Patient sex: M
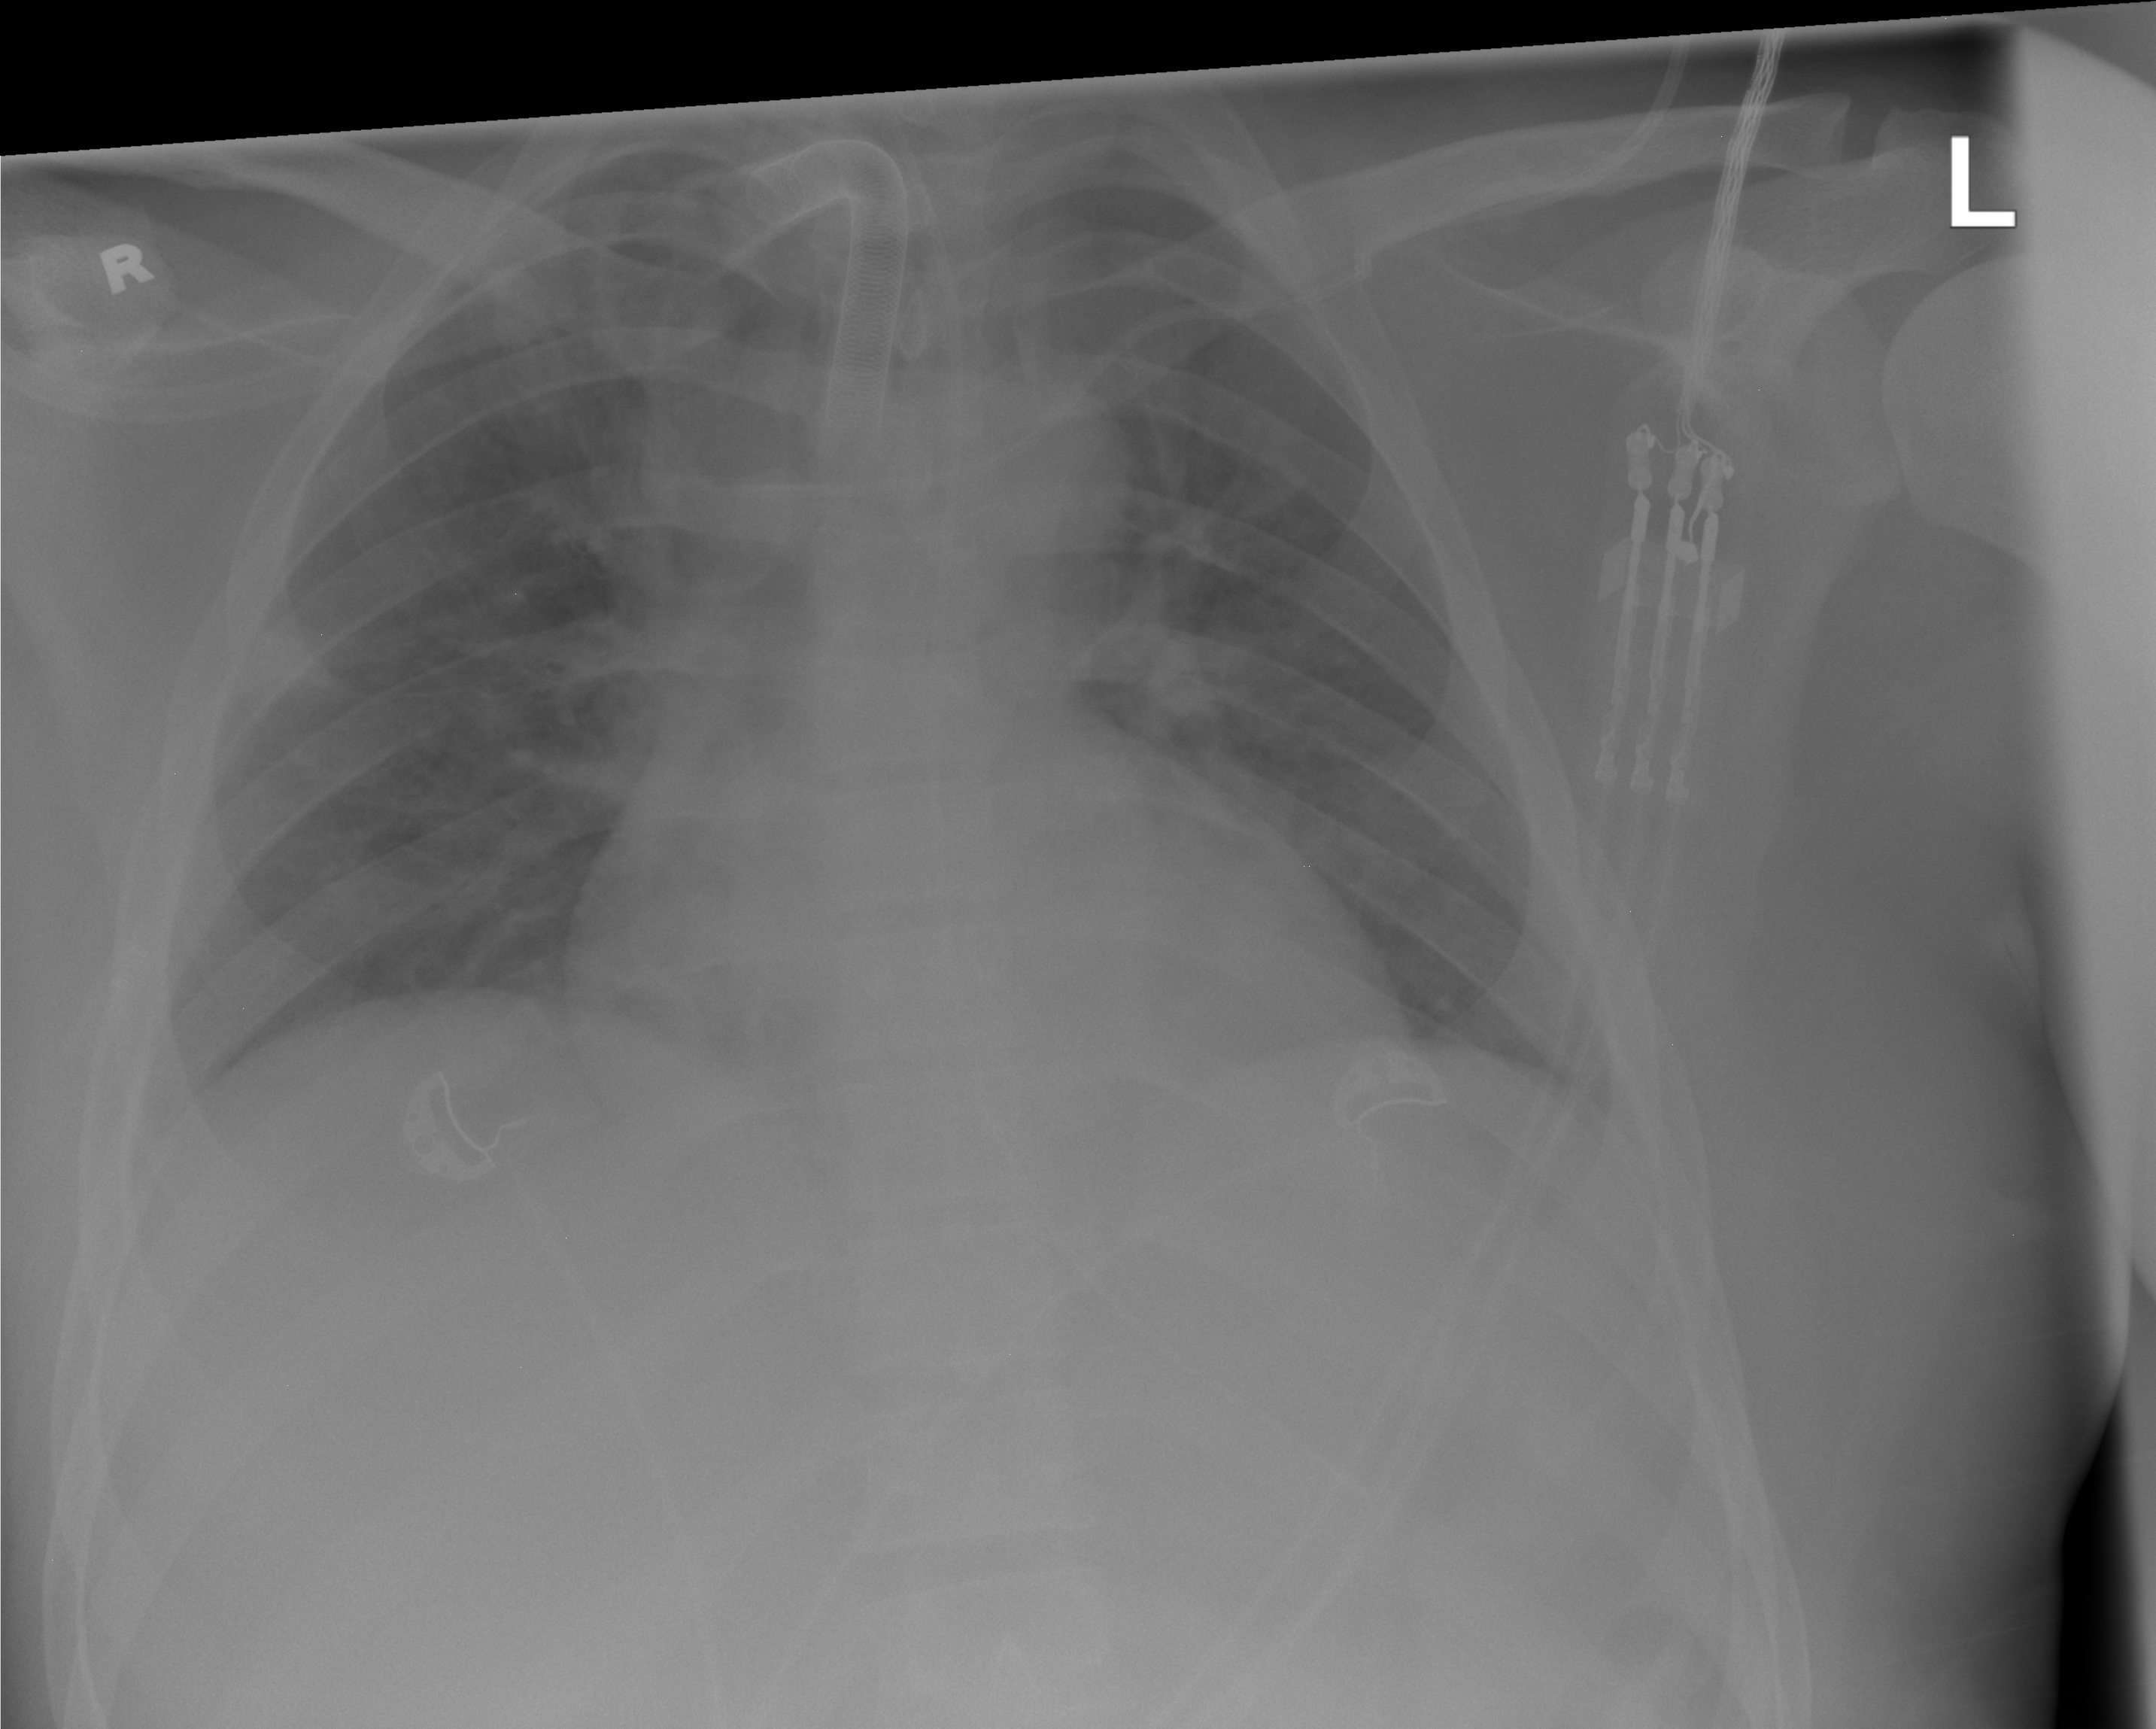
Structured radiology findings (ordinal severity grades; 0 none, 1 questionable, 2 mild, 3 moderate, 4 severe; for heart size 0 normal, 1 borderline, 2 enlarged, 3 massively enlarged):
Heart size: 1
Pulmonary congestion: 0
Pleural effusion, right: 2
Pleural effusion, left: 0
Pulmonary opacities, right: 0
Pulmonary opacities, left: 0
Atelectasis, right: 2
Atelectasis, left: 0